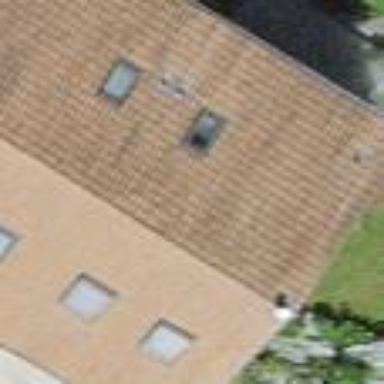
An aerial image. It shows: House with gabled roof. The roof extends across the building.